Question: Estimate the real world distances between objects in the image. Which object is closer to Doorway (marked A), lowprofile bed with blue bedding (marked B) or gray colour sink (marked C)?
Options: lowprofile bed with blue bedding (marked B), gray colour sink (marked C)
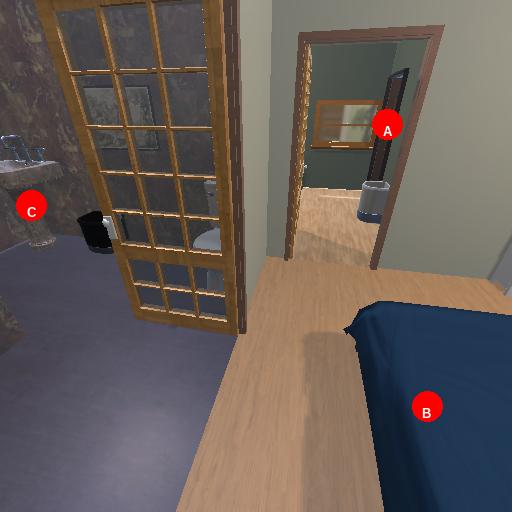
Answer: lowprofile bed with blue bedding (marked B)